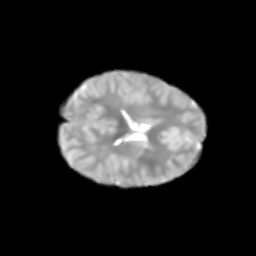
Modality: T2w
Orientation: axial
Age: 6
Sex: male
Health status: healthy